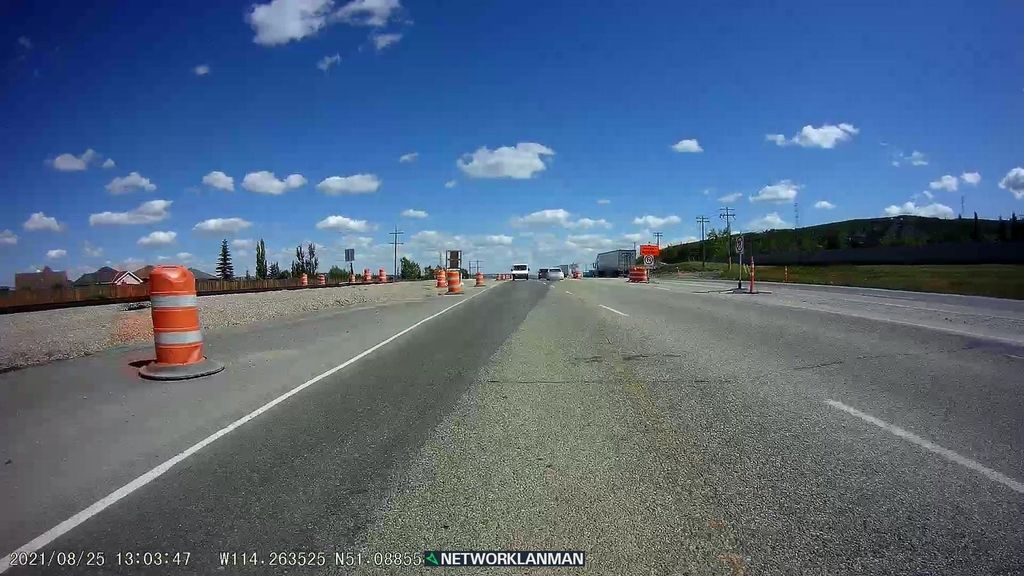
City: calgary